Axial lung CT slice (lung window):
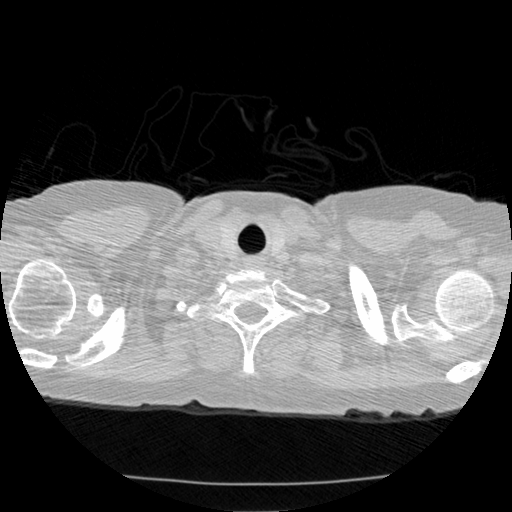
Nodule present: no